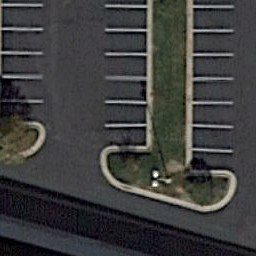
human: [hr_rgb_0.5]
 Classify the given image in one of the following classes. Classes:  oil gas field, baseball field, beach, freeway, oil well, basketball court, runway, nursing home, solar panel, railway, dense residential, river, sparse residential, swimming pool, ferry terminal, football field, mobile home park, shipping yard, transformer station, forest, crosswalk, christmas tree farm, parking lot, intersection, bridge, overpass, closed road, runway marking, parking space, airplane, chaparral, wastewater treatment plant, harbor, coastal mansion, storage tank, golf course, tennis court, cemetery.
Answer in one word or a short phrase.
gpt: parking space